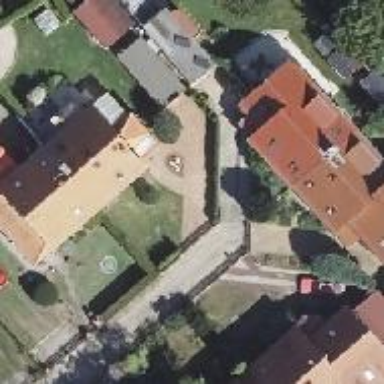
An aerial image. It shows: Driveway that serves as road with no sidewalks.